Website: home-depot
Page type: billing-address
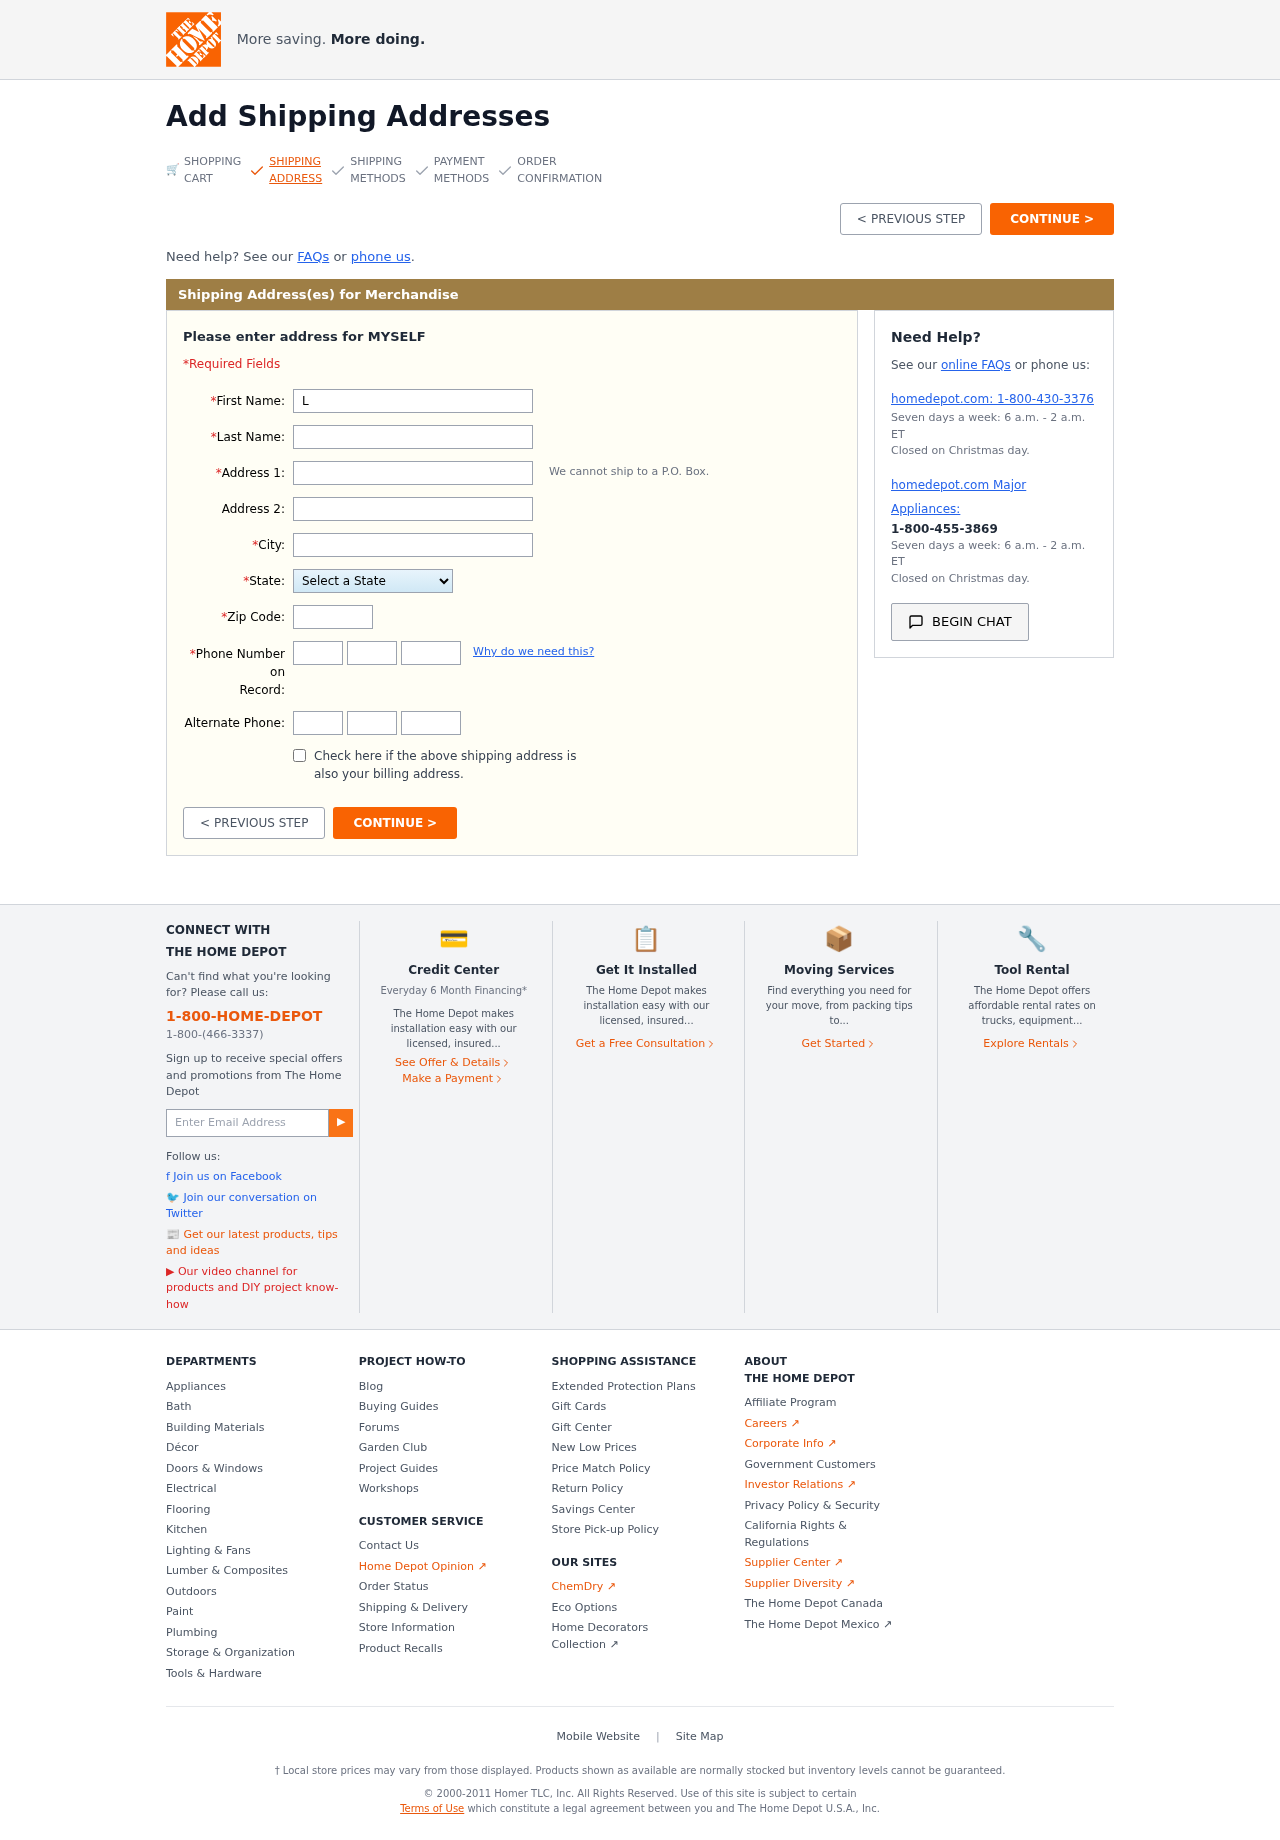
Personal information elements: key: PII_STATE
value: South Dakota
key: PII_FIRSTNAME
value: Leslie
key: PII_LASTNAME
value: Ball
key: PII_STREET
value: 0508 Anderson Avenue
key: PII_STREET2
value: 08725 Andrew Drive
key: PII_CITY
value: South Jennifer
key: PII_POSTCODE
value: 49848
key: PII_PHONE_AREA
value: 453
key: PII_PHONE_PREFIX
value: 866
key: PII_PHONE_LINE
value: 4418
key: PII_PHONE_ALT_AREA
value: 383
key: PII_PHONE_ALT_PREFIX
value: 511
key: PII_PHONE_ALT_LINE
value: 0967